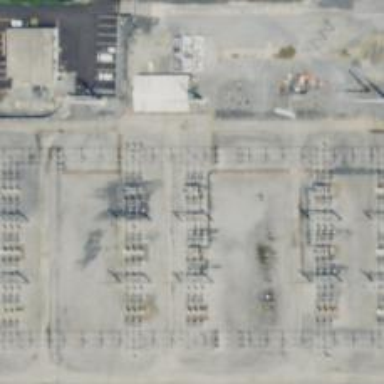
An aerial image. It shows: Switch used for power control.